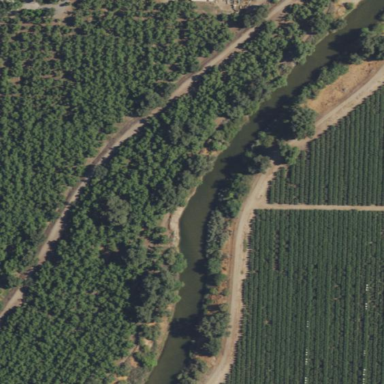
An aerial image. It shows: Orchard filled with walnut trees.